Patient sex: M
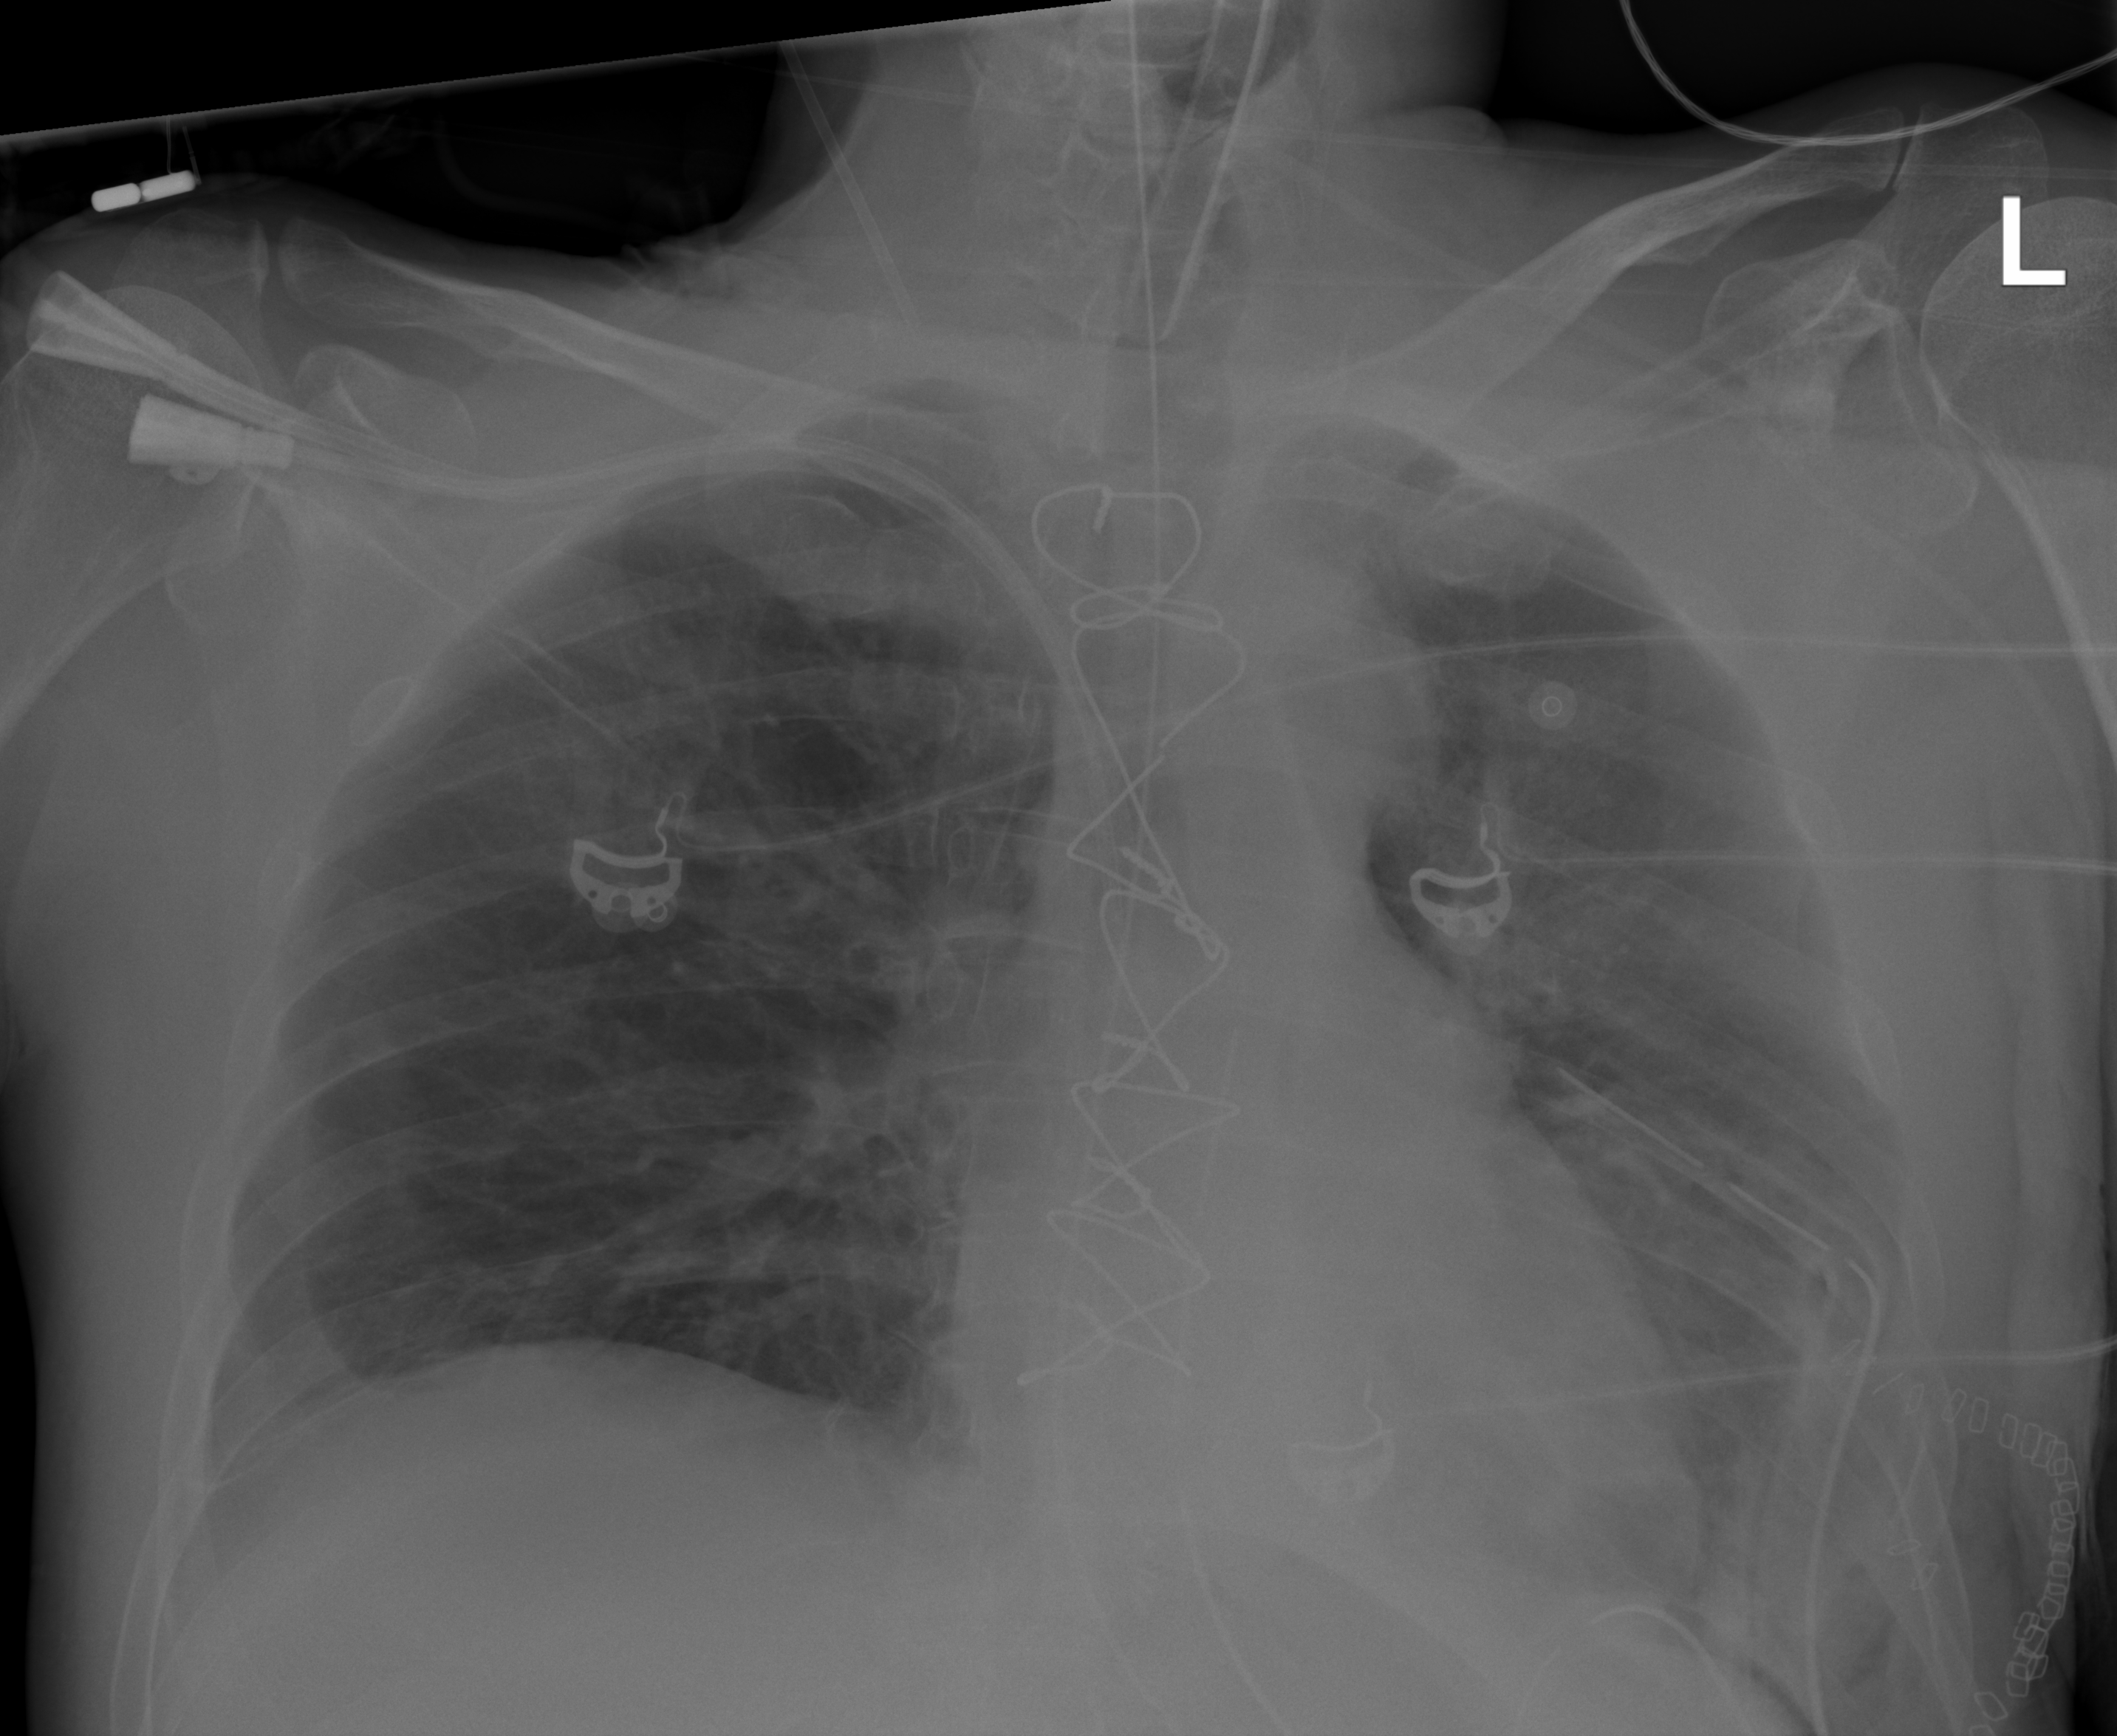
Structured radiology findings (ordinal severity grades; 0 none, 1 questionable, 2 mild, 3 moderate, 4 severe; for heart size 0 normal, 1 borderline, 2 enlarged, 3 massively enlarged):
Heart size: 0
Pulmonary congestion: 0
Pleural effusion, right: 2
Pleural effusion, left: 2
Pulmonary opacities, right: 2
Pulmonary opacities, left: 3
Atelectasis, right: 2
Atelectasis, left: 3